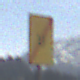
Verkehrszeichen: EndeUmleitung
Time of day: Midday
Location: Outdoor (Nature)
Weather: PartlyCloudy
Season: NotSpecified
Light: Natural